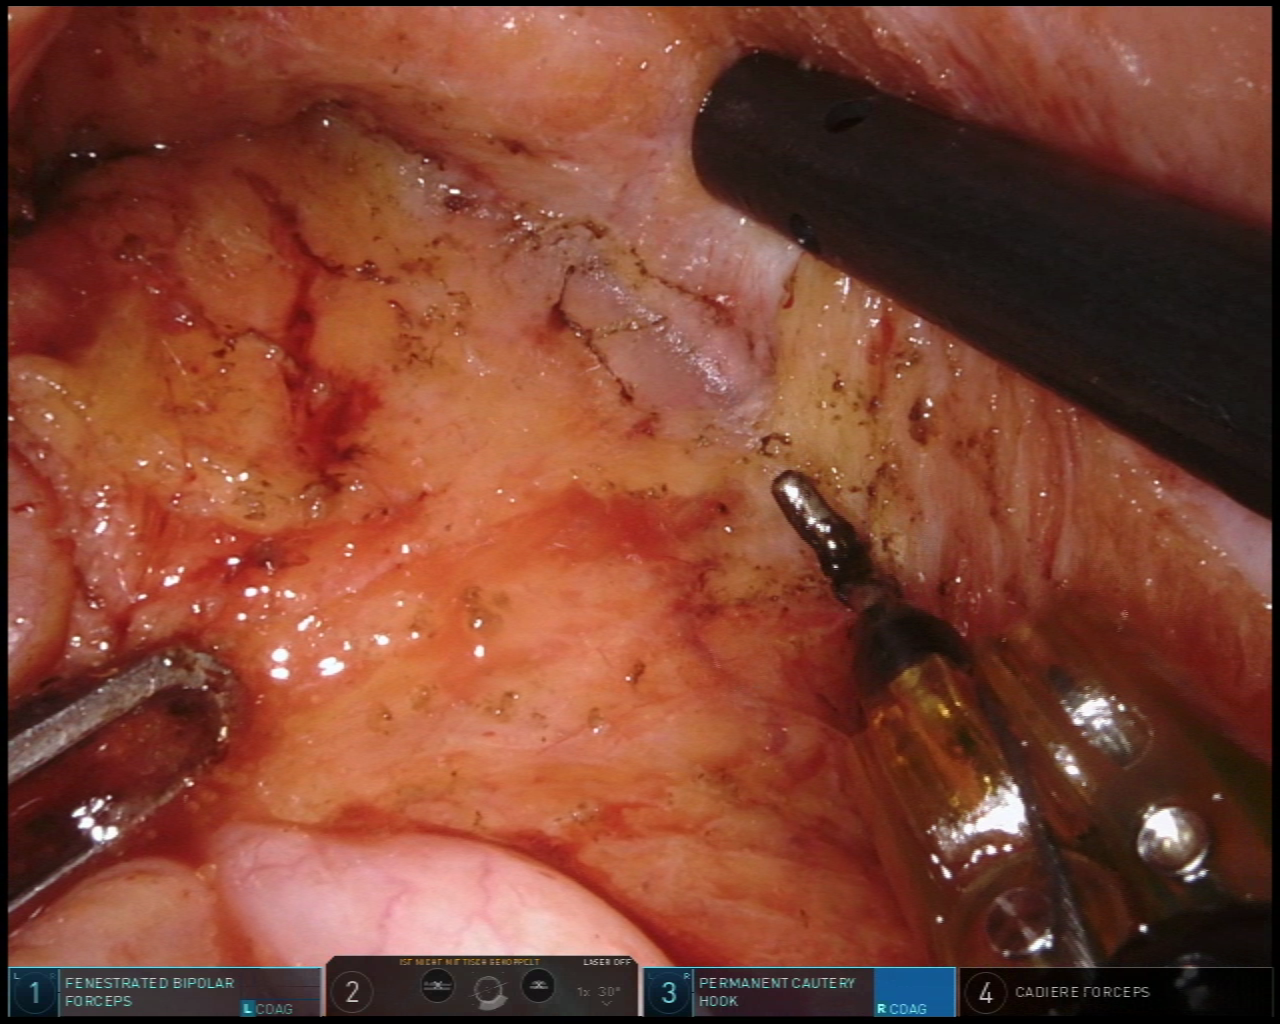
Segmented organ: vesicular_glands
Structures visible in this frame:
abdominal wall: no
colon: no
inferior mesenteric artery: no
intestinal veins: no
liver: no
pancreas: no
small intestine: no
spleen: no
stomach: no
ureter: no
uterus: no
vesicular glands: yes